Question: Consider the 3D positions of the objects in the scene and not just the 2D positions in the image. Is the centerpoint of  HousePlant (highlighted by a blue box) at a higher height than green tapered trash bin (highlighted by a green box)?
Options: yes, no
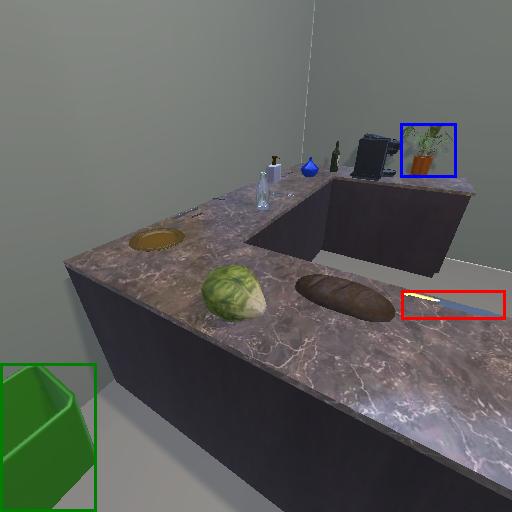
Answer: yes